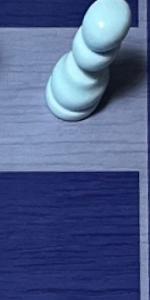
Label: Empty